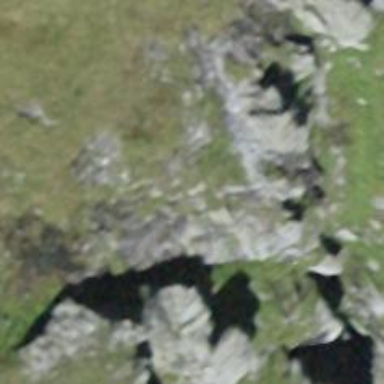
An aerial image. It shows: Natural cliff.